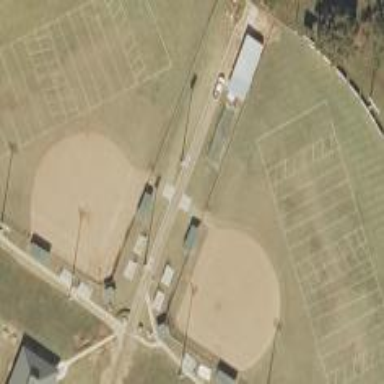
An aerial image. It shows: Baseball pitch for leisure land activities.